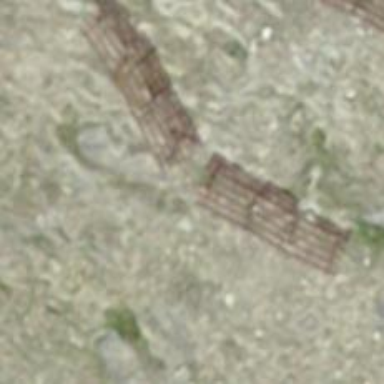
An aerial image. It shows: Snow fence.